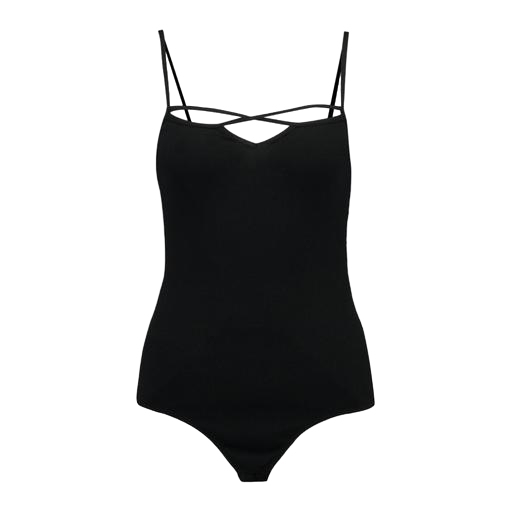
black cross-back vest, black must-have strappy back ribbed cami, black curve cami rib lace, white background